Question: I am using a 'JTable' to display data with custom 'TableCellRenderer'.
Everything works fine despite there appears a small "area" in the right upper corner when having a vertical scrollbar. I want to render that area transparent, is this possible?

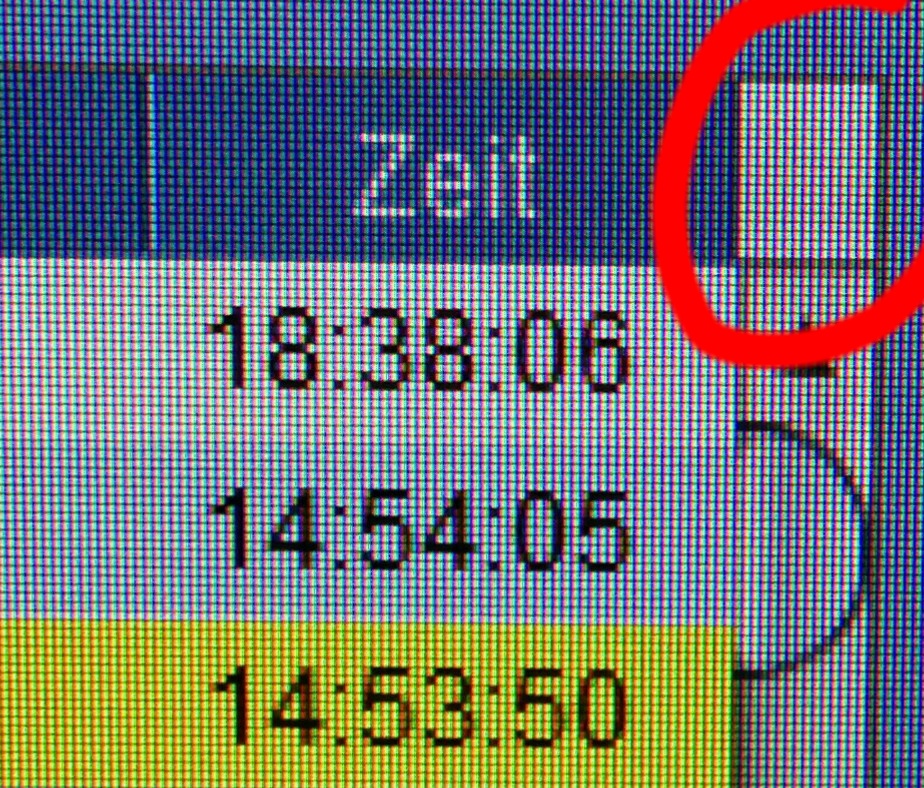
Answer: > I want to render that area transparent, is this possible?
Not really sure what you mean. That area is rendered transparent. All you see is the background of the scrollpane.
However you can place your own component in that area if you wish. Check out the section from the Swing tutorial on <URL> for a JScrollPane.
The example shows how to add a custom component to the top/right of the scrollpane using:
'''
pictureScrollPane.setCorner(JScrollPane.UPPER_RIGHT_CORNER, new Corner());
'''